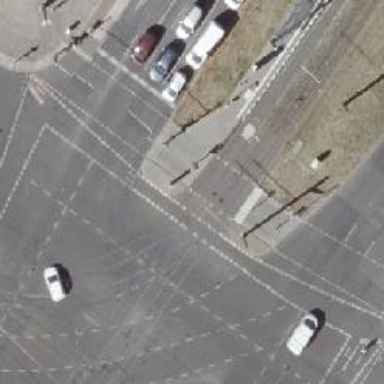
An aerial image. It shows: Traffic island located on footway.